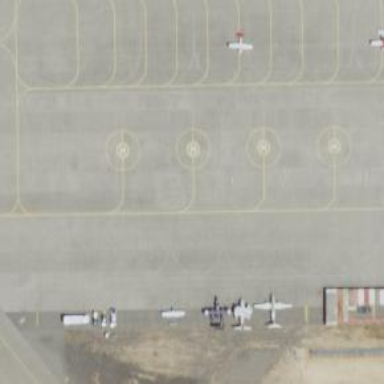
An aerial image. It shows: View of taxiway at the airport.